Question: Why is the associated record id not saved?
<URL>
<URL>

'''
class CreateTeachers < ActiveRecord::Migration
def change
create_table :teachers do |t|
t.string :name
t.belongs_to :classroom
t.timestamps
end
end
end
'''
'''
class CreateClassrooms < ActiveRecord::Migration
def change
create_table :classrooms do |t|
t.string :name
t.timestamps
end
end
end
'''
'''
class Teacher < ActiveRecord::Base
belongs_to :classroom
end
'''
'''
class Classroom < ActiveRecord::Base
has_one :teacher
end
'''
'''
ActiveAdmin.register Teacher do
permit_params{
:id
:classroom_id
:name
}
end
'''
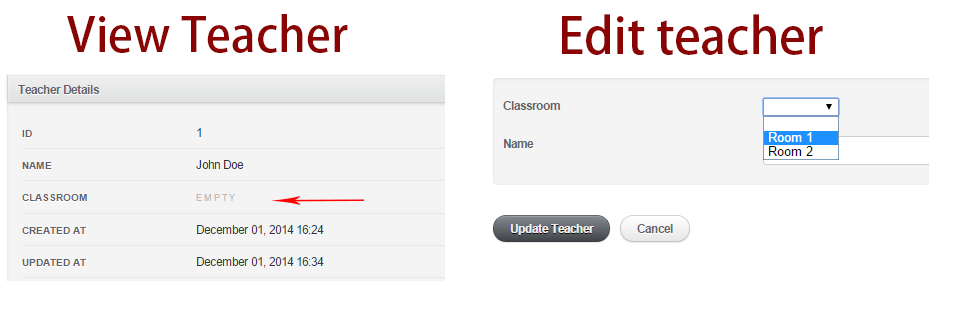
Answer: I guess you forget comas in permit_params :
'''
ActiveAdmin.register Teacher do
permit_params{
:id,
:classroom_id,
:name
}
end
'''